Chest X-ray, PA view. Patient: 32 years old, sex F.
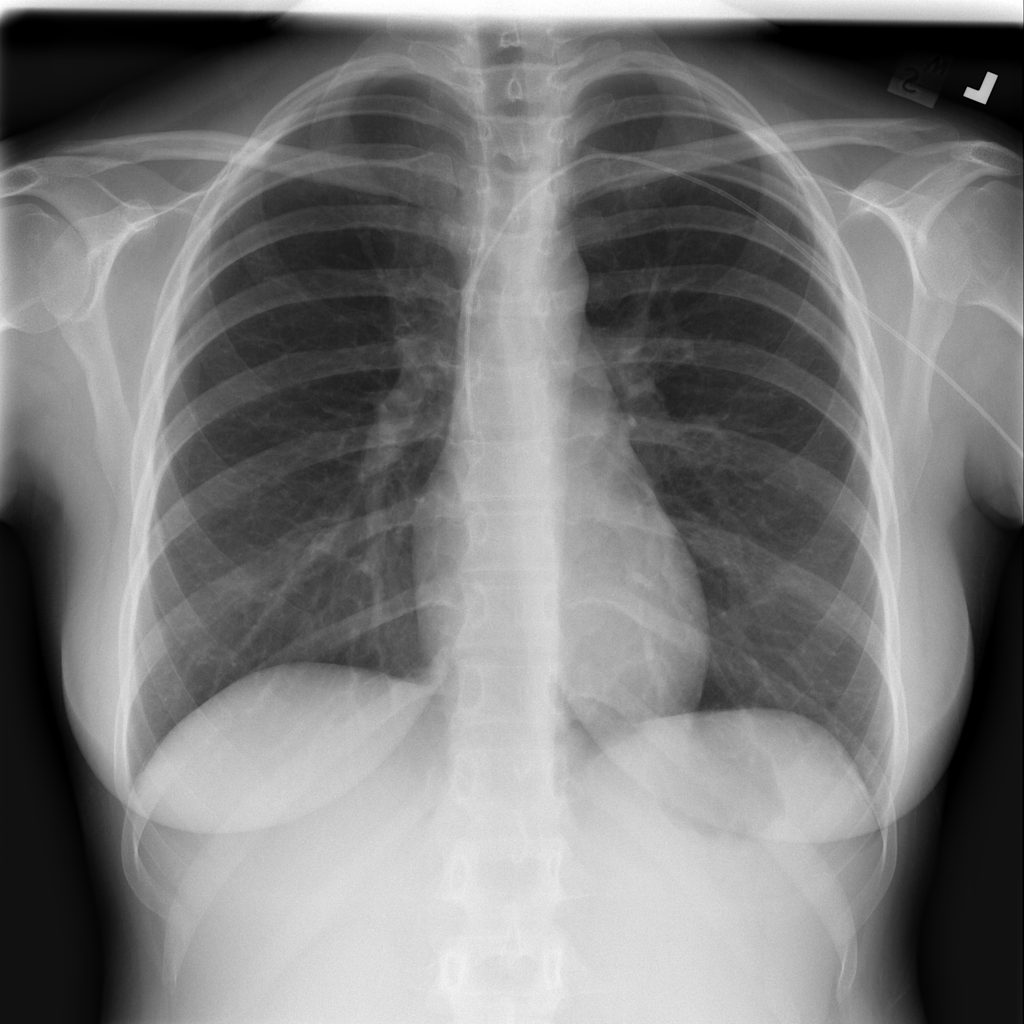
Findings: No Finding